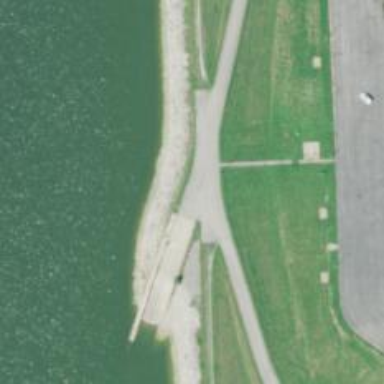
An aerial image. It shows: Slipway on leisure land.